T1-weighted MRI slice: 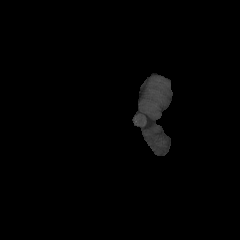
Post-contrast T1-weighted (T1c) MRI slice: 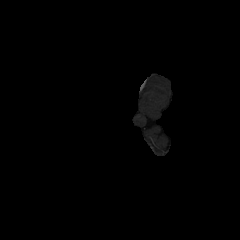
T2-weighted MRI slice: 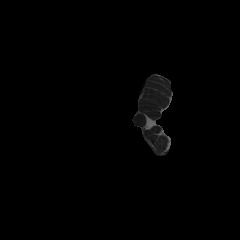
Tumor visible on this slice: no